Question: After doing an strace on the server, I have discovered that the mmap's process is taking 90% of this processing time. I've discoverd that 1 of the pages is taking a minute to load.
So I found this link:
<URL>
It possibly shows the same problem. However, I don't understand what the anwer means by correctly disabling the php error handlers?
How do I check for bottle necks on my web server when loading a specific web page which is being served by my server?
For some reason, a couple of pages on my site have become very slow, and I am not sure where the slowness is happening.
Screenshot from Chrome Dev Tools:
<URL>:

So basically, I need to find out what is taking this section to long to load? Client Side web tools can't seem to break this down?
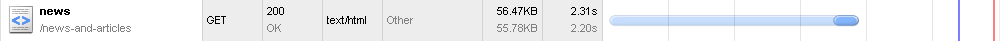
Answer: Derick Rethans (author of Xdebug) released quite a nice article today called <URL>
It covers the strace that you've already done, but also shows you how you can use a custom '.gdbinit' to get the actual php function name that is causing the problem.
Of course you have to run your script from the command line with gdb, so I hope that your problem is reproducible in this way.
'mmap' is for creating a memory mapped view of a .
If it really is the error handler causing it, I'd guess that your script is generating a lot of errors (which you are trying to log), maybe a NOTICE for an undefined index in a loop or something).
Check the log file (is anything being logged at all?), check permissions on the log file if nothing is logged, also double check what your error reporting level is set to.
'var_dump(ini_get('error_reporting') & E_NOTICE);' - Non-zero if you are reporting notices.
'error_reporting(E_ALL & ~E_NOTICE);' - Turn off reporting notices.